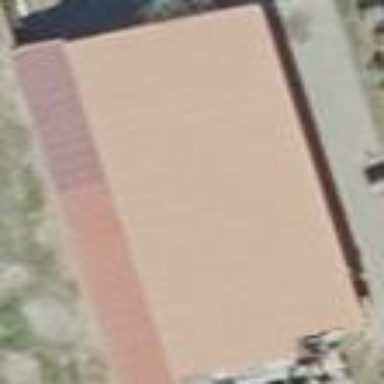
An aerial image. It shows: White barn with gabled red metal roof.